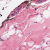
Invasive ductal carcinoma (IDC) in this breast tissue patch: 0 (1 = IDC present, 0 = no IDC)